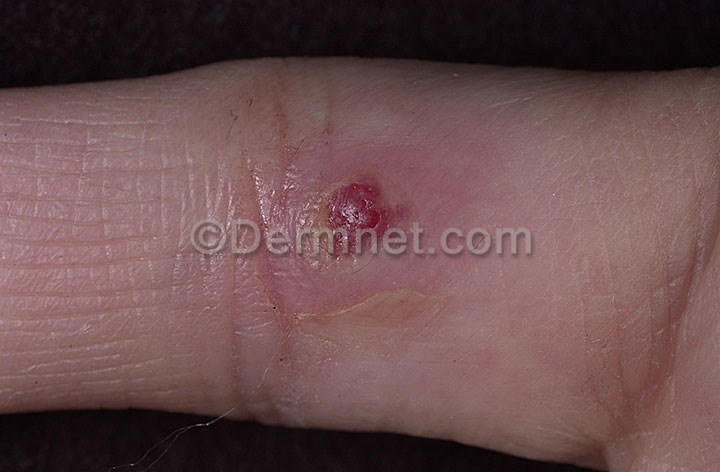
Disease: Vascular Tumors